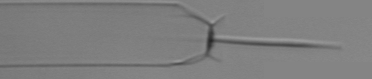
Label: Ditylum_brightwellii